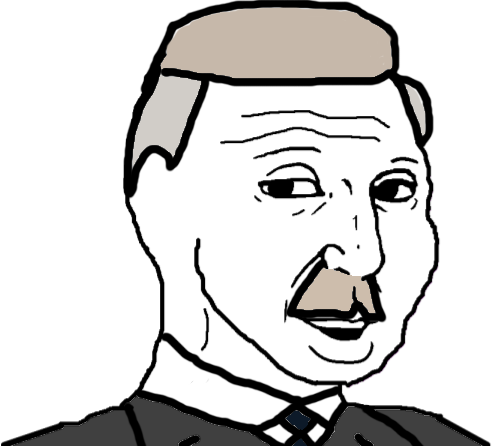
Label: 5_Groomer